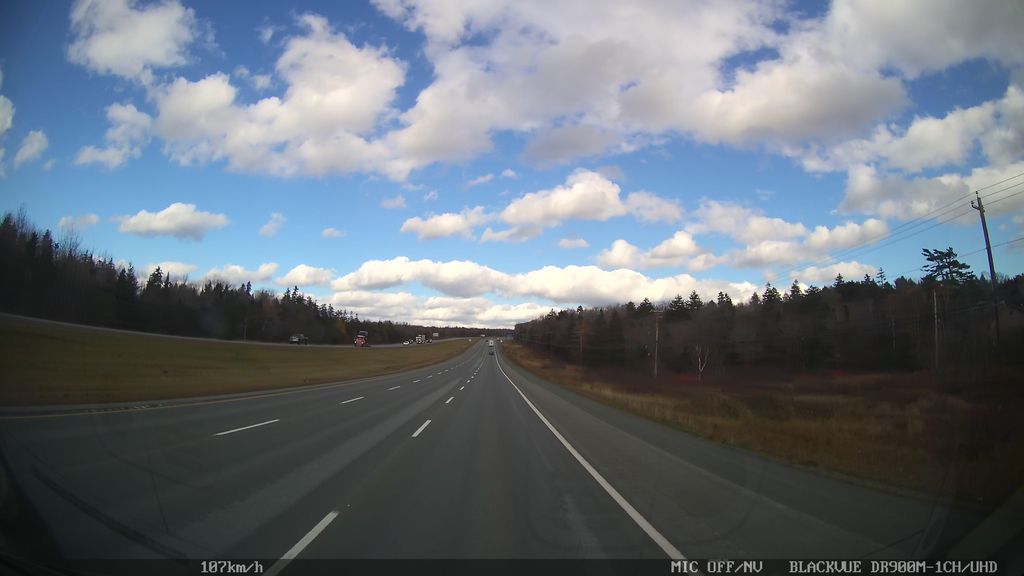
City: halifax